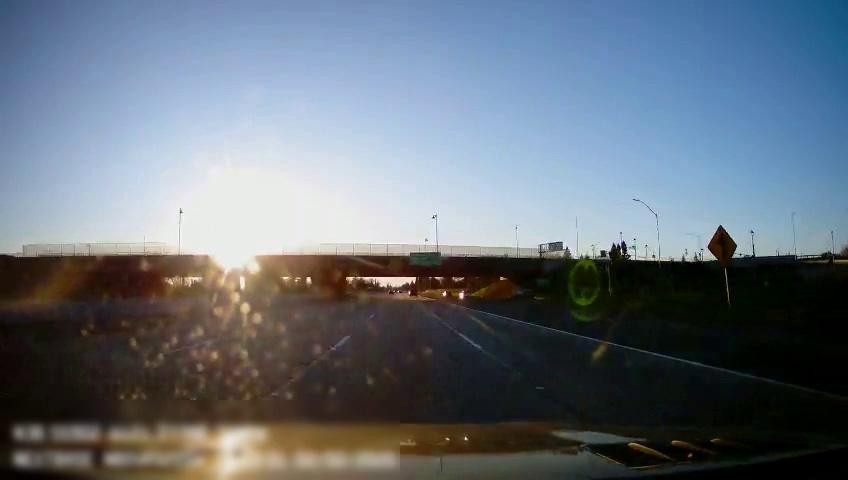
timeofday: Day
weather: Sunny
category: Drivable Space
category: Vehicles | Truck
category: Vehicles | Car
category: Vehicles | Car
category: Lanes | Alternate Lane
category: Lanes | Current Lane
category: Lanes | Current Lane
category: Lanes | Alternate Lane
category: Traffic | Signs
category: Traffic | Signs
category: Traffic | Signs